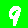
Digit: 9